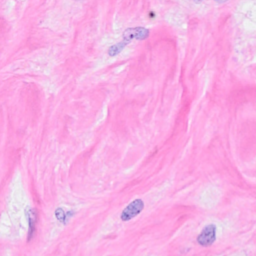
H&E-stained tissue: Breast